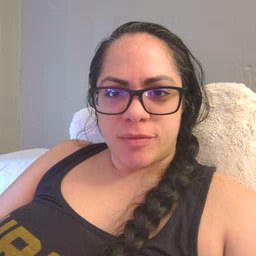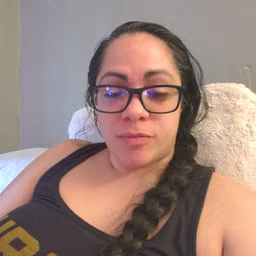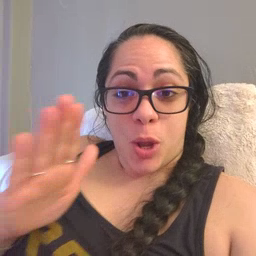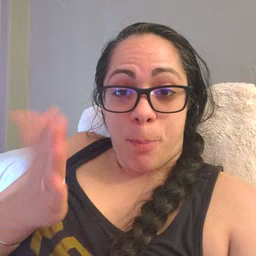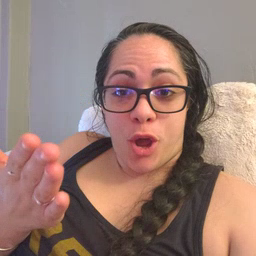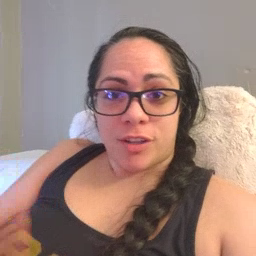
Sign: book